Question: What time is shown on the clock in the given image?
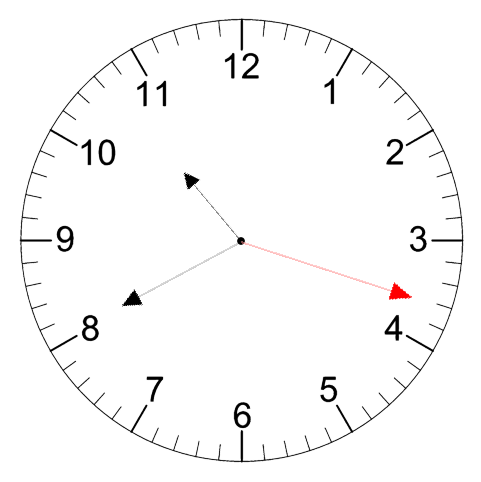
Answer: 10:40:18